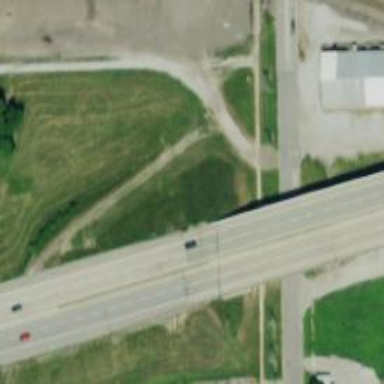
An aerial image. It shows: Viaduct bridge over trunk highway.